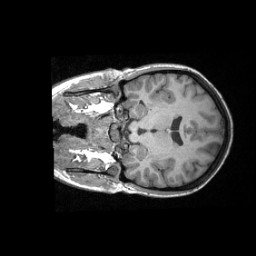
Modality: T1w
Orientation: coronal
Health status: healthy
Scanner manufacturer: siemens
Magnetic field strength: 3 T
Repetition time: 2.3 s
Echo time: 0.00287 s